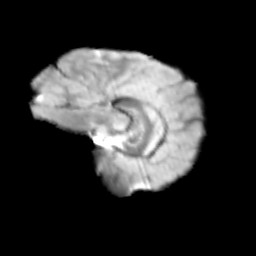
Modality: T2w
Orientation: sagittal
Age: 9
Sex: female
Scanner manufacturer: siemens
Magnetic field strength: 3 T
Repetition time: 3.8 s
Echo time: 0.07 s